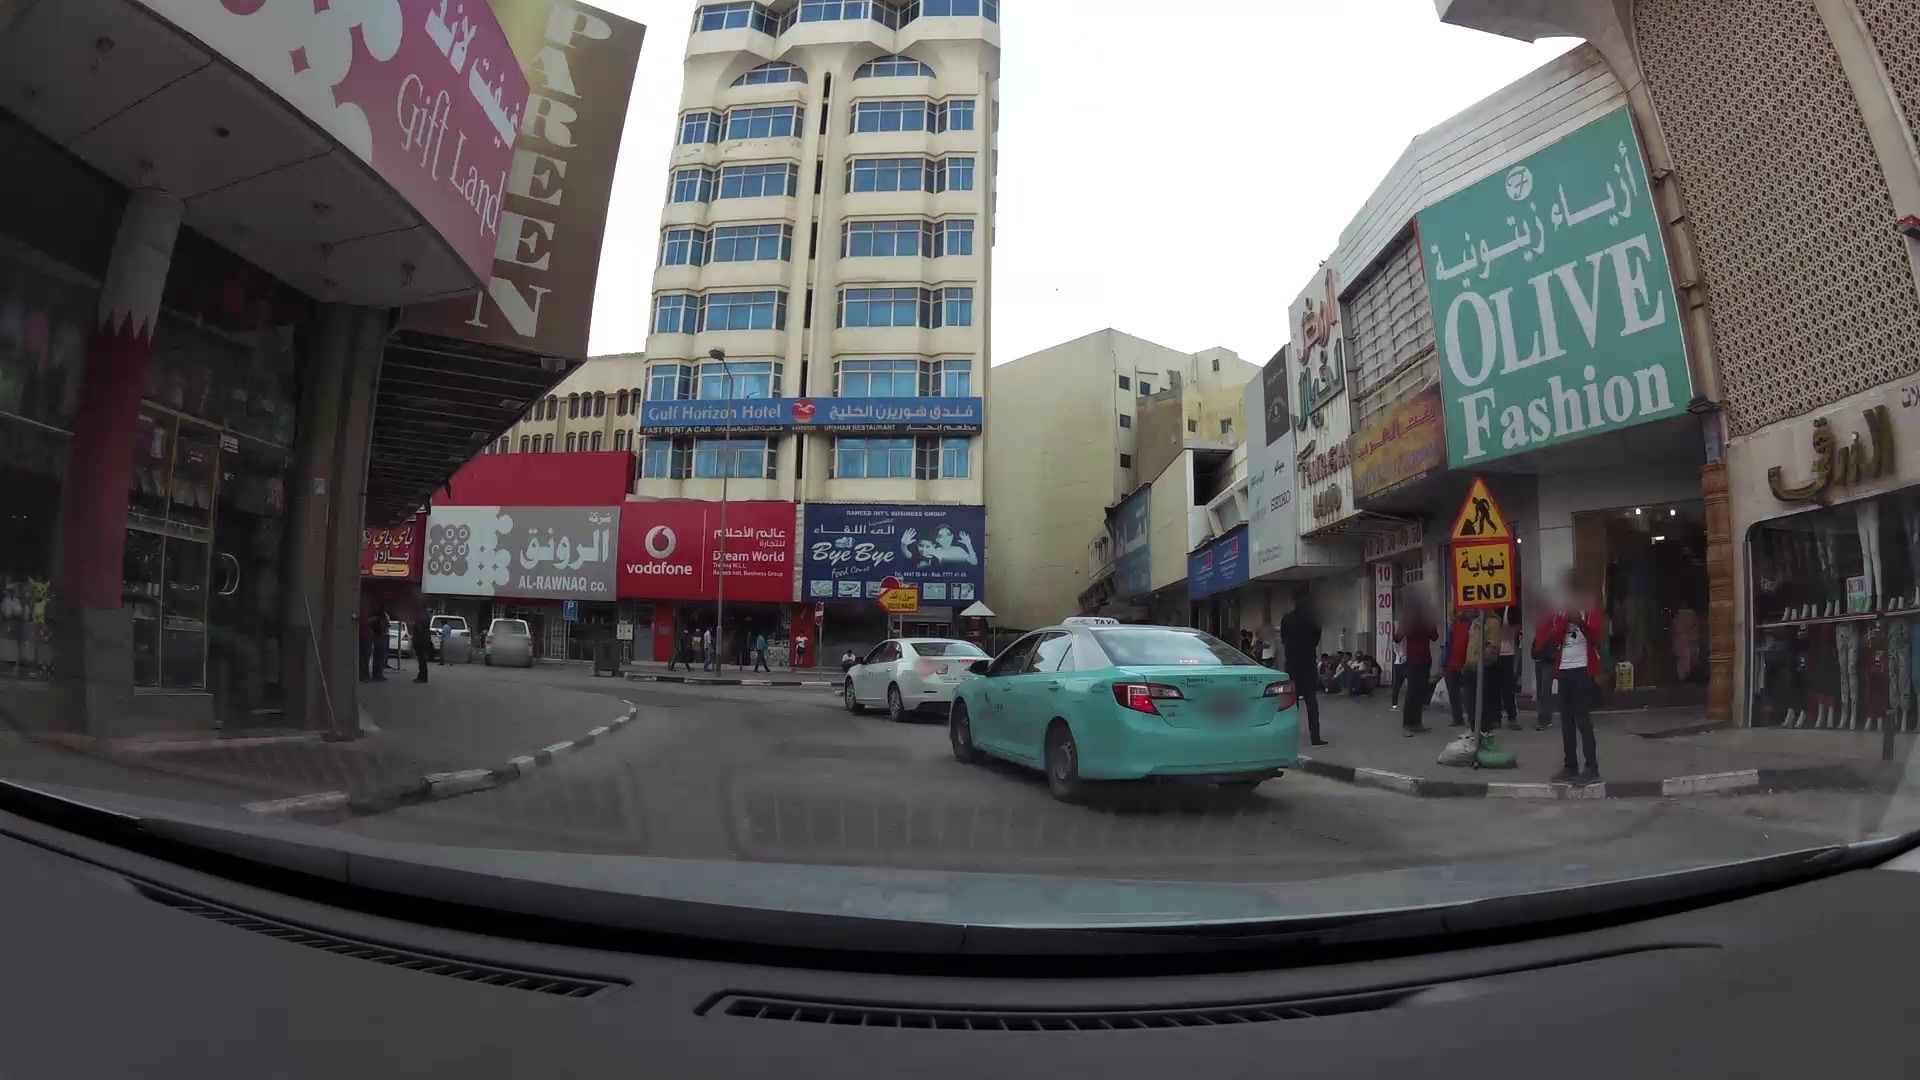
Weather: cloudy
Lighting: day
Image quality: good
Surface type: driving surface
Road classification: residential
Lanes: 1
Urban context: urban centre
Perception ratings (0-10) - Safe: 6, Lively: 6.85, Beautiful: 0.11, Boring: 0.48, Depressing: 4.22, Wealthy: 3.03